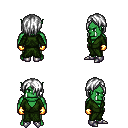
a pixel art fantasy rpg character, male body template, orc, green skin, green robe, teal pants, white bangs hairstyle, gold gloves, metal boots, four views (front, back, left, right), 2x2 character sprite sheet, small pixel art, hard edges, no anti-aliasing